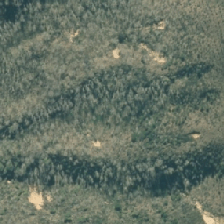
Land cover: manuka_kanuka